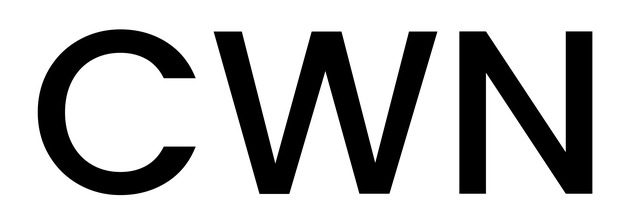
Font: Poppins-Medium